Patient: sex M, age 55
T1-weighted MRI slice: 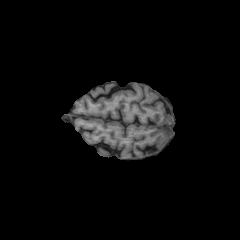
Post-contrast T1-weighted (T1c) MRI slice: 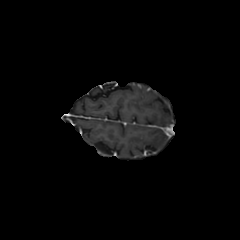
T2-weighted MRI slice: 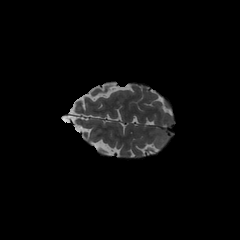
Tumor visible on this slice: no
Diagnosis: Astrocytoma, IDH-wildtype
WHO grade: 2